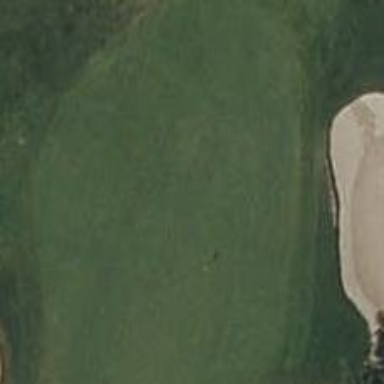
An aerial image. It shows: Golf green.